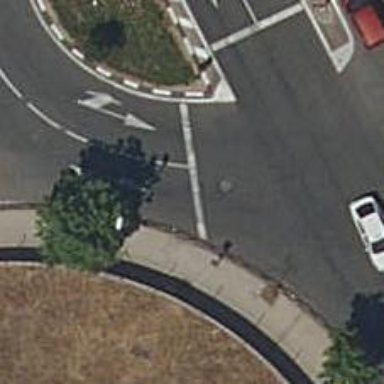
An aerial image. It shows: Road with traffic signals.